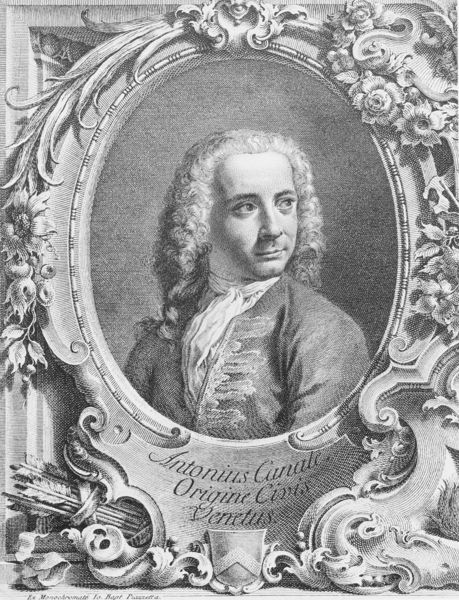
Titel: Canaletto auf dem Titelbild des Prospectus, 2. Auflage
Künstler: Antonio Visentini
Schlagwörter: mann, blick, barock, rahmen, portrait, porträt, rokoko, oval, perücke, druck, stich, halbprofil, pfeile, antonius